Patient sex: M
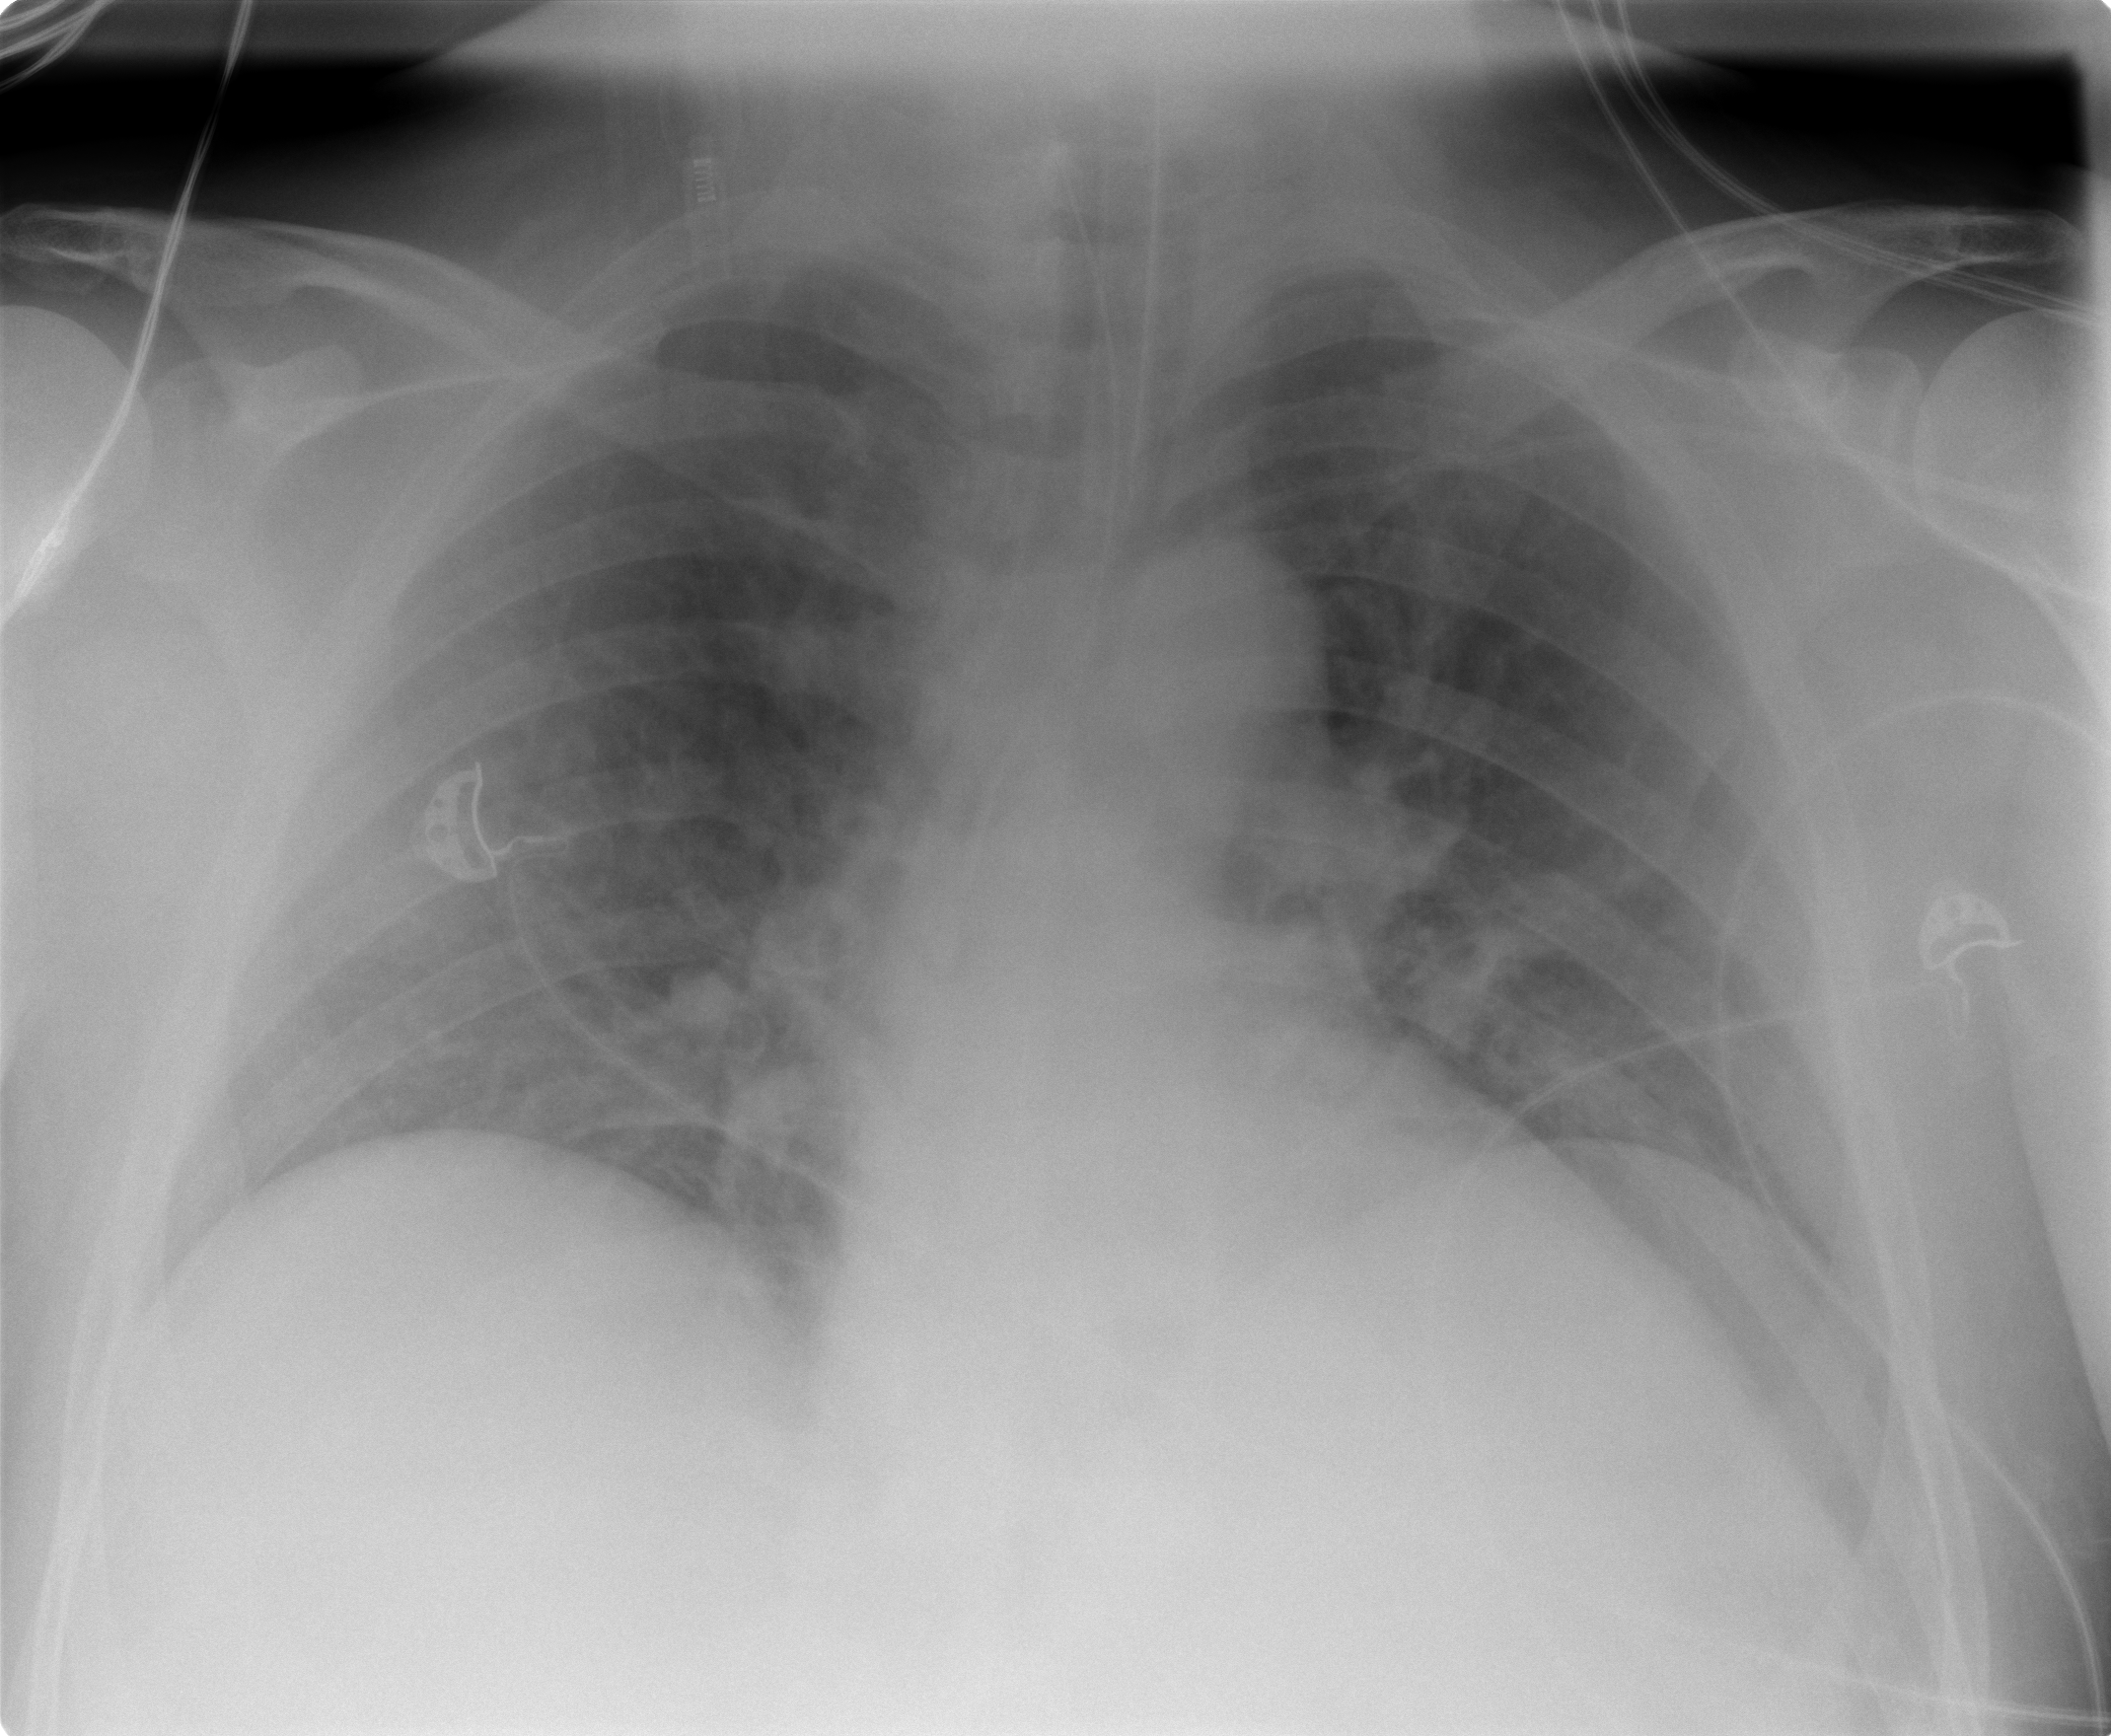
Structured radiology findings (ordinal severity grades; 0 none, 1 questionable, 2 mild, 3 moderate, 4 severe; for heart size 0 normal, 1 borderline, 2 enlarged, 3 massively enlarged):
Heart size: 2
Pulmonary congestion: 3
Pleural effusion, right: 0
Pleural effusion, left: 0
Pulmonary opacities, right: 0
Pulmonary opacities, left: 0
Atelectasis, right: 0
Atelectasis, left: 0